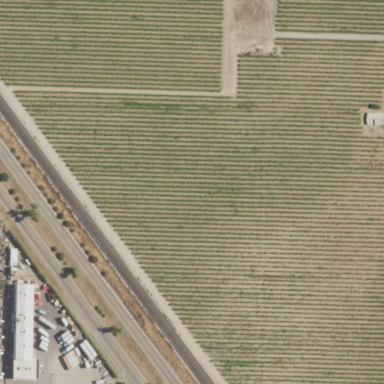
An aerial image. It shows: Vineyard.